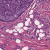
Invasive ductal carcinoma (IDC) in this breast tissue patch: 1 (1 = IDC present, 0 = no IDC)